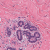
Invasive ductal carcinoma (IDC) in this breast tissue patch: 0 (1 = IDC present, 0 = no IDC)